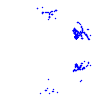
Particle: pion